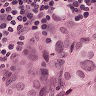
Metastatic tissue present: yes